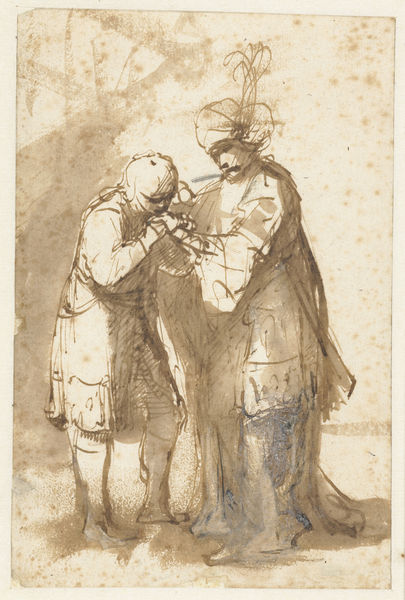
Titel: David neemt afscheid van Jonathan
Künstler: Ferdinand Bol
Standort: Amsterdam
Institution: Rijksmuseum
Schlagwörter: blau, hand, mann, schatten, umhang, aquarell, braun, frau, männer, skizze, stützen, zeichnung, leute, hemd, schnurrbart, arm, federn, halten, rembrandt, bild, herr, hände, gewand, mantel, paar, kopfbedeckung, kuss, küssen, papier, grafik, graphik, sepia, ring, tusche, herrscher, arabisch, jüngling, fleckig, spritzer, turban, handkuss, sultan, federzeichnung, tuschezeichnung, gesprenkelt, türke, osmane, osmanen, truthan, türken, untertan, turbahn, hände halten, 1630, gederschmuck, skitzee, zuccharo, zucchari